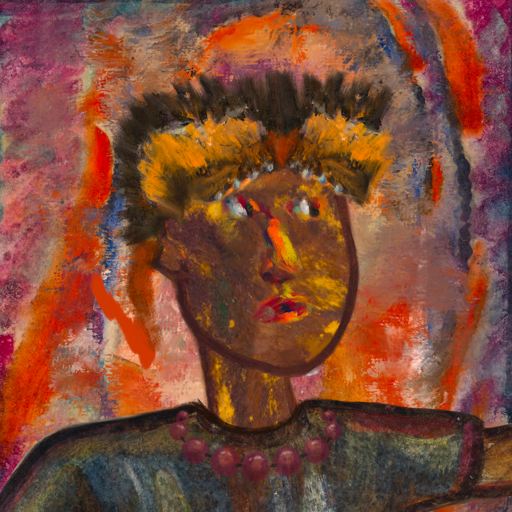
Background: Experience, Head And Neck Side: Comrade, Face Side: An_Impression, Bust: Mosgoul, Hair Side: Blank, Head Accessory: Gypsy_Queen, Second Necklace: Blank, Necklace: Irani_2, Baby: Blank